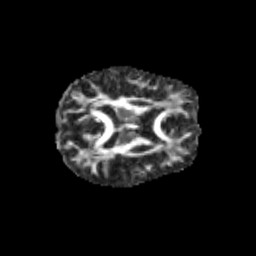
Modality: FA
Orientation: axial
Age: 11
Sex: female
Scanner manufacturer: siemens
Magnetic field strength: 3 T
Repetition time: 3.8 s
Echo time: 0.07 s